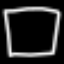
Label: square